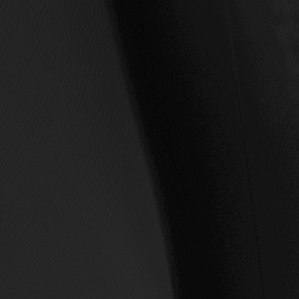
Label: non_frost